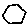
Label: hexagon